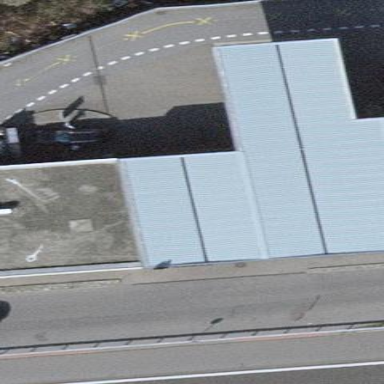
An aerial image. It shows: Fuel station building.